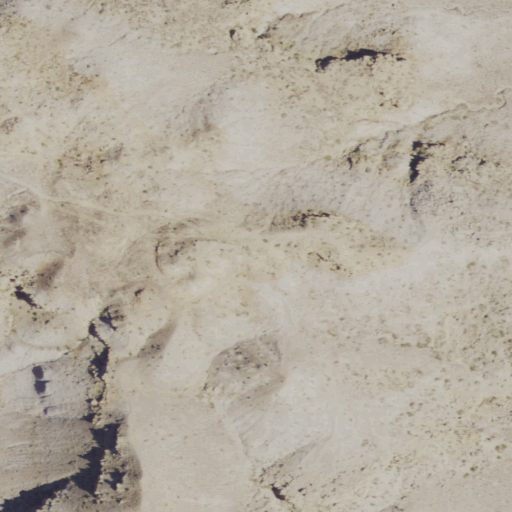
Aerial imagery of mountain in Wyoming named Pavillion Butte containing shrub, grassland, barren land, and open development